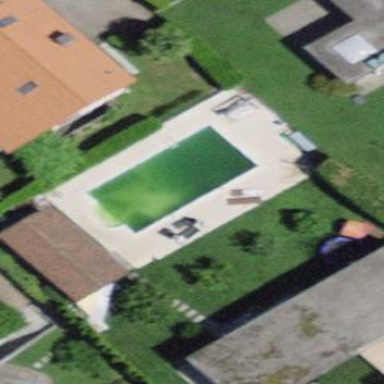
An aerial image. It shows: Swimming pool located in leisure land.